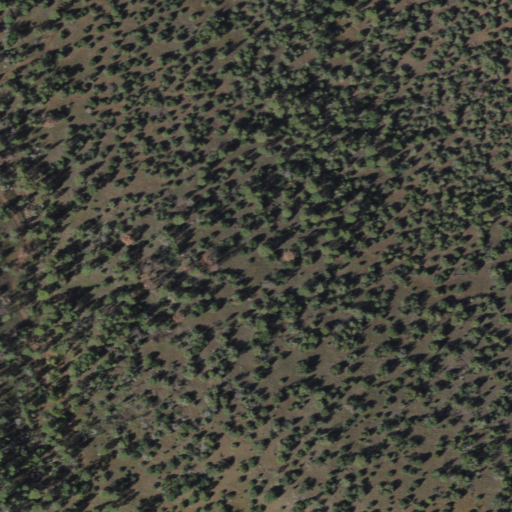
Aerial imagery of depression(s) in Arizona named Rim Tank Basin containing only evergreen forest